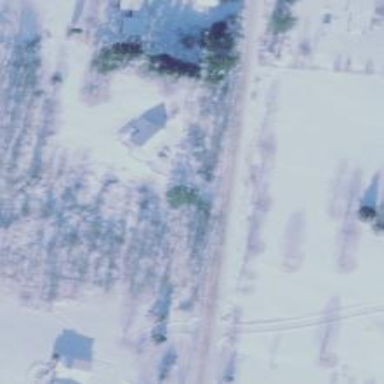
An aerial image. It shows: Driveway.